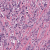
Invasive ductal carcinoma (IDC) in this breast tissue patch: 1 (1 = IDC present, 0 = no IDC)